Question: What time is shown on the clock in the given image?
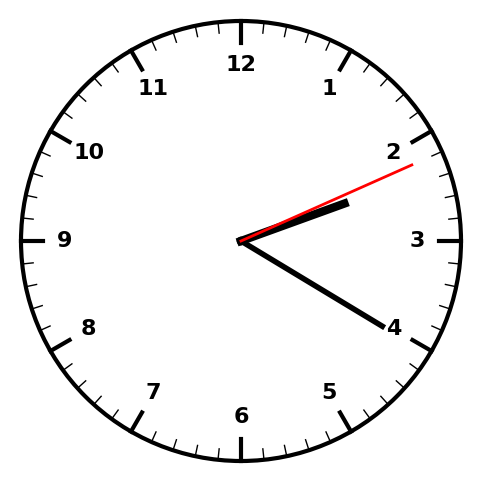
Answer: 02:20:11